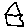
Label: house